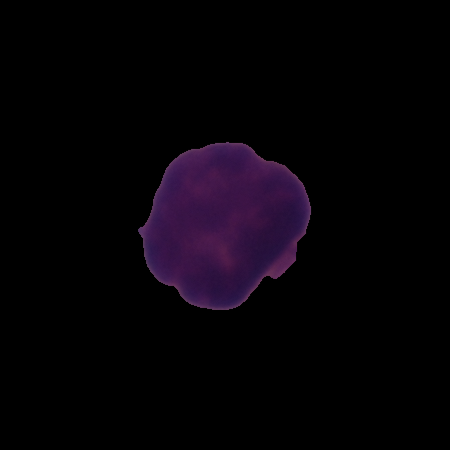
Label: healthy